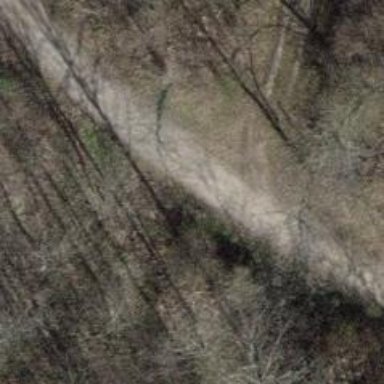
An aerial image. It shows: Gravel track in agricultural area used for forestry vehicles.